Interaction volume radius: 5 \u00c5
Interaction volume height: 20 \u00c5
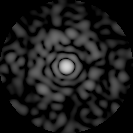
Disorder parameter: 0.8247